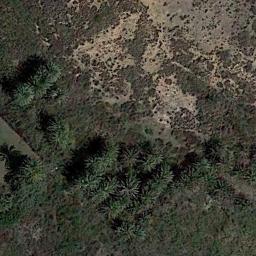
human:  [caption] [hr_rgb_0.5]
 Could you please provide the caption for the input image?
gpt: Some connected chaparrals of different sizes grow on the wasteland .

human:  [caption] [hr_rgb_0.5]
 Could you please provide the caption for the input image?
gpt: The chaparral is consist of dense bushes in the bare land .

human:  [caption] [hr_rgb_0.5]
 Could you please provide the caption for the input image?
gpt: Chaparral is distributed cluster by cluster on the green land .

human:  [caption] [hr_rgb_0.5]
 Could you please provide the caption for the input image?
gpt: There are piles of grass in this jungle .

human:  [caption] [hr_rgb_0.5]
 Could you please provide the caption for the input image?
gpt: The plants in the middle of the chaparral are larger .